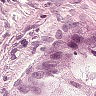
Metastatic tissue present: yes